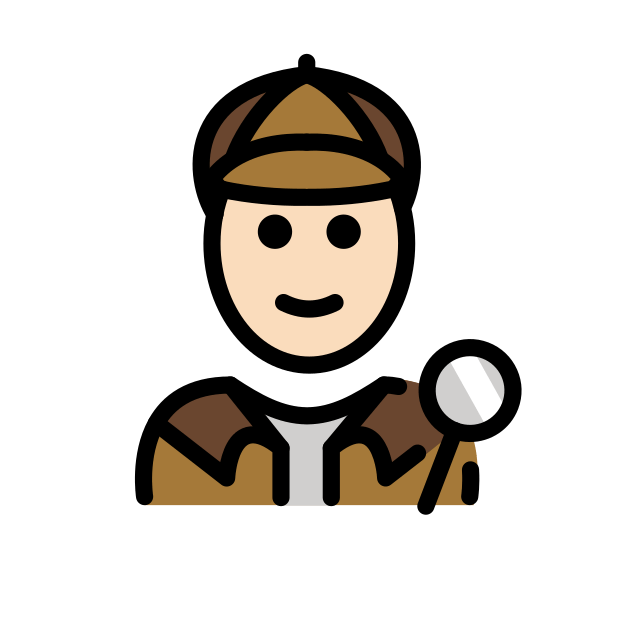
detective: light skin tone